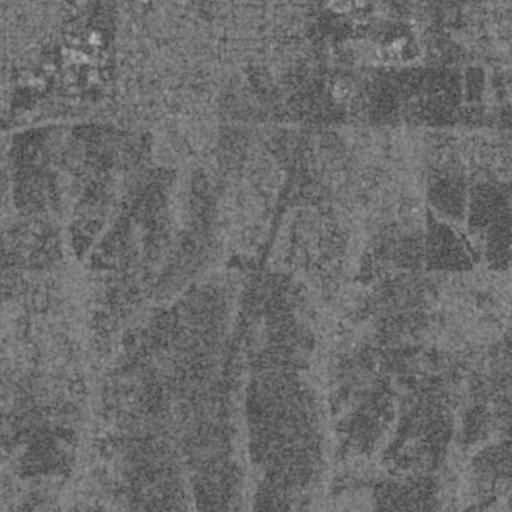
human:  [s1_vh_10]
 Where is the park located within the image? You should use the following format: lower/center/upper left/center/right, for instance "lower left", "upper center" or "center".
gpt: The park is located in the upper left of the image.
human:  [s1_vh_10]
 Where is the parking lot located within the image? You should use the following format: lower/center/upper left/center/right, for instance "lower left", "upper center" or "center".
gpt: The parking lot is located in the upper right of the image.
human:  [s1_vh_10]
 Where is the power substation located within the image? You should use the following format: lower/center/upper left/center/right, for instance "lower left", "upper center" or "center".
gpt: The power substation is located in the center of the image.
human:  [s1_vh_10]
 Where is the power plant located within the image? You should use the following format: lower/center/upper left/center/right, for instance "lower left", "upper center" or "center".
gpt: There is no power plant in the image.

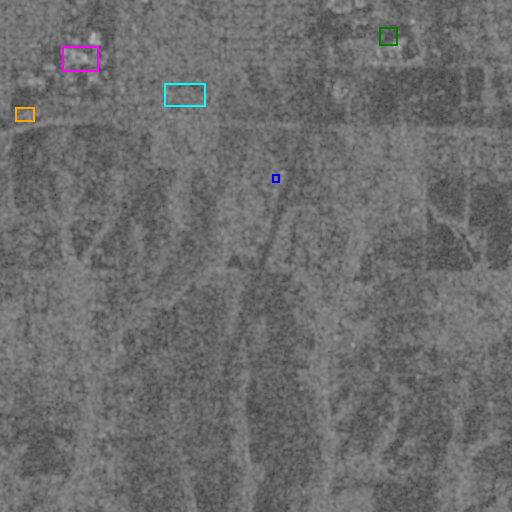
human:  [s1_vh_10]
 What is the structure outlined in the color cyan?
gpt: The structure outlined in cyan is a park.
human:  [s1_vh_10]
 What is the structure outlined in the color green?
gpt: The structure outlined in green is a parking lot.
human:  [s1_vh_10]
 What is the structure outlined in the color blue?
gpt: The structure outlined in blue is a power substation.
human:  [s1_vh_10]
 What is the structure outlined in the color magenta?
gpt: The structure outlined in magenta is a building.
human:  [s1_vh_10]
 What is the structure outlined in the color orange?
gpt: The structure outlined in orange is a building.
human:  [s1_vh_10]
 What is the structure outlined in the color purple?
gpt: There is no purple outline.